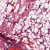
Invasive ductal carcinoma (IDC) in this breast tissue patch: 1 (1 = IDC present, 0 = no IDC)